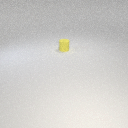
small yellow rubber cylinder